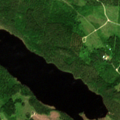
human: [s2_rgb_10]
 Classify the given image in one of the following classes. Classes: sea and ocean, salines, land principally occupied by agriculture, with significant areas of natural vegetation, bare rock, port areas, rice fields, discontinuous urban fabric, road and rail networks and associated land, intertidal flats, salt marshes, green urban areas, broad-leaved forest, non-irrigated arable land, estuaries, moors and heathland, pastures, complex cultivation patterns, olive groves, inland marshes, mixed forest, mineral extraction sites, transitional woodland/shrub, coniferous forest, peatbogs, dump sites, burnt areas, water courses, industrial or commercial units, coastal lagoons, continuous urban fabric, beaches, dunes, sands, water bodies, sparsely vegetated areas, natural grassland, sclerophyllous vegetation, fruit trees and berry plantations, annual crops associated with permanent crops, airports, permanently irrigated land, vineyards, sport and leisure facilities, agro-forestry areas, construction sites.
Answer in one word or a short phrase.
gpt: coniferous forest, mixed forest, transitional woodland/shrub, water bodies